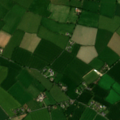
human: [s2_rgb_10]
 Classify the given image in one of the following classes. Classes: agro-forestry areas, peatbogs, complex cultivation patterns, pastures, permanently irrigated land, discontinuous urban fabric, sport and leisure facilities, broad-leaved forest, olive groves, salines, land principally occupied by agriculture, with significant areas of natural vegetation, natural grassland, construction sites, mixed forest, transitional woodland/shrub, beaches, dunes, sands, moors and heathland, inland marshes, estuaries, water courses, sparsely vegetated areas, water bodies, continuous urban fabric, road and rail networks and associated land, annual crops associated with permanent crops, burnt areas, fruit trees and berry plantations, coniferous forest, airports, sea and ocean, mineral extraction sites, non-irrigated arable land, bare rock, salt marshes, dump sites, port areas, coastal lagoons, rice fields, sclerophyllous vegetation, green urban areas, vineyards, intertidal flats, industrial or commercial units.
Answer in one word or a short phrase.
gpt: non-irrigated arable land, pastures